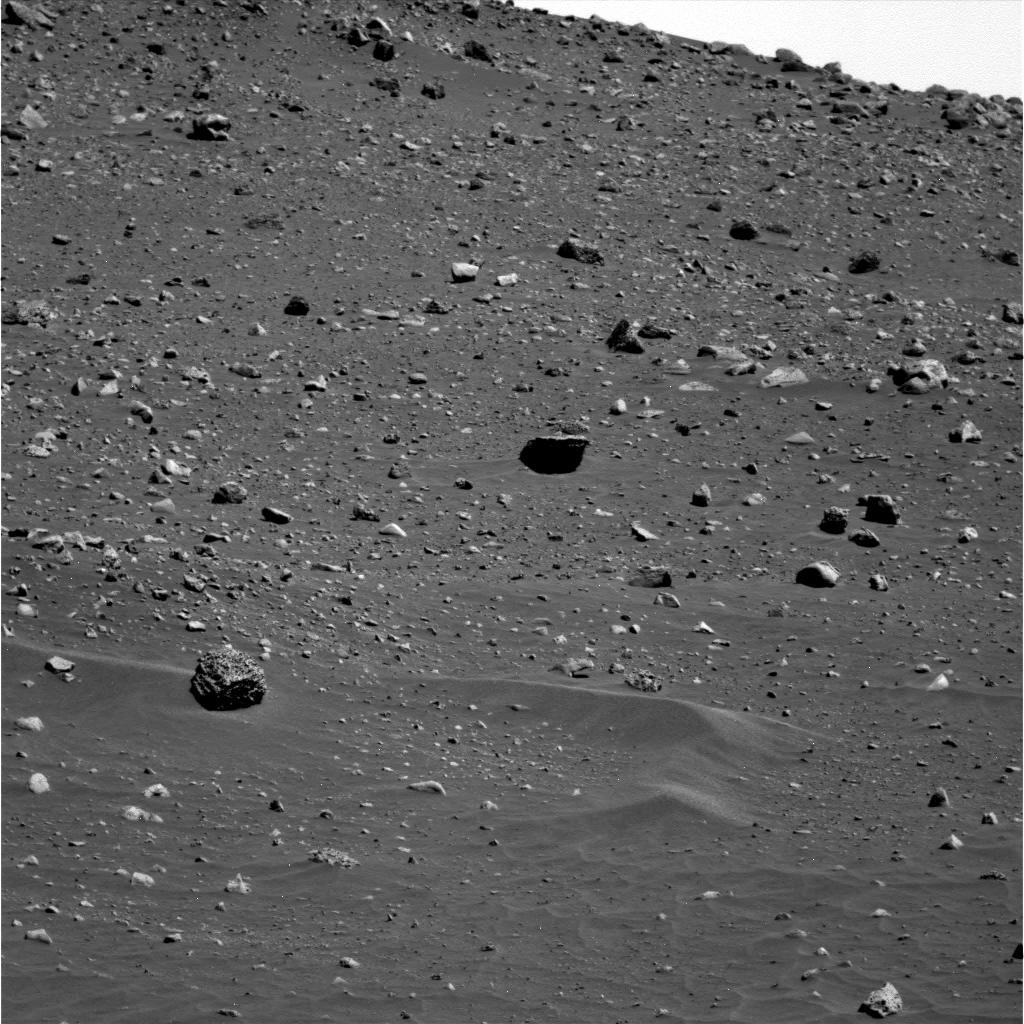
Terrain classes present: Gravel / Sand / Soil, Rock, Sky / Distant Mountains